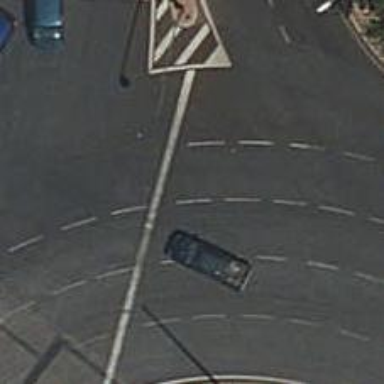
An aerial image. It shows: Secondary road with asphalt surface leading to roundabout.